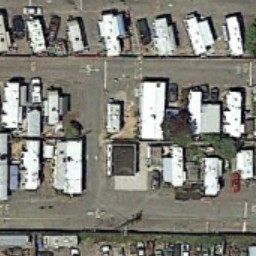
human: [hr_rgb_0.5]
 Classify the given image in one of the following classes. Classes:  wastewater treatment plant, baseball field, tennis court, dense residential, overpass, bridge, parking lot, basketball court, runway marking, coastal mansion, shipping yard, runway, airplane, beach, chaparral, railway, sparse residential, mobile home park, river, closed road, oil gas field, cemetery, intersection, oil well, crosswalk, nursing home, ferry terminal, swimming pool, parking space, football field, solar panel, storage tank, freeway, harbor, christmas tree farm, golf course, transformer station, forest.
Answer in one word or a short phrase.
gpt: mobile home park